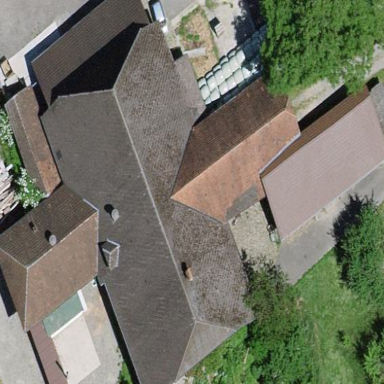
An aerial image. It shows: Farm building.